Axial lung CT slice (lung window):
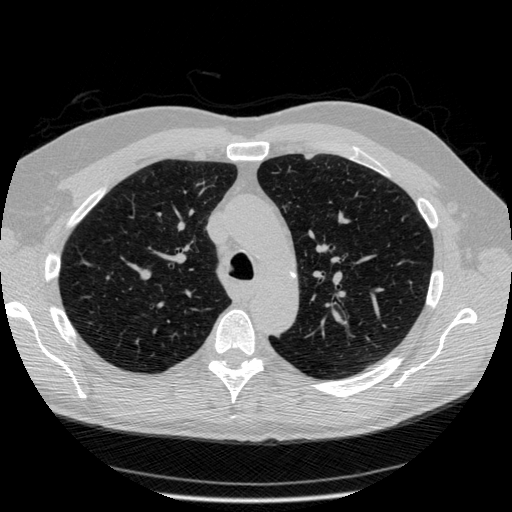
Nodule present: no